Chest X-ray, PA view. Patient: 44 years old, sex F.
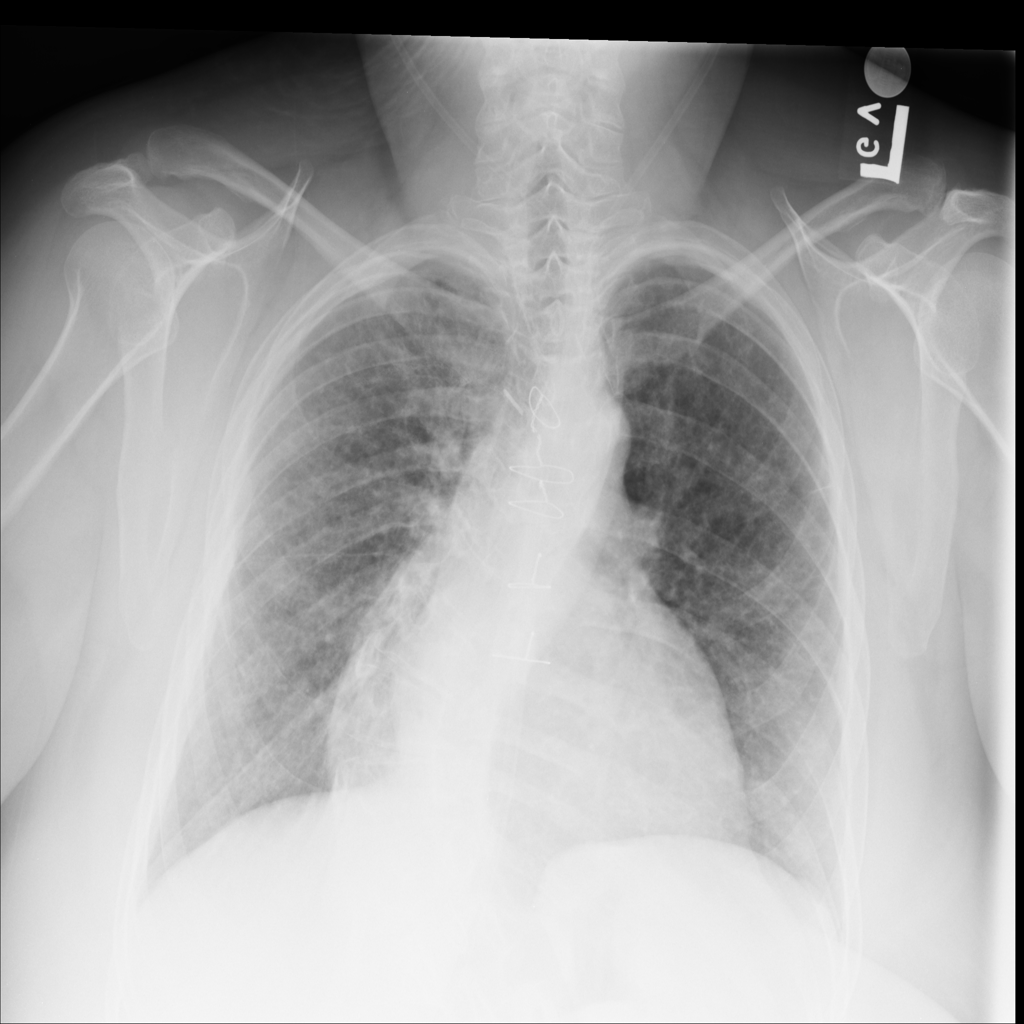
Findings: No Finding